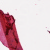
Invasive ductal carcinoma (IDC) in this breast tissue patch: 0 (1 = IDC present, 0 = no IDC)